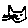
Label: cat